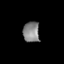
Tissue: skin
Cell type: Epithelial cells
Senescence score: 0.2865
Nuclear area (px): 330
Mean DAPI intensity: 133.418